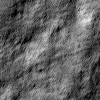
Atmospheric dust classification: not_dusty